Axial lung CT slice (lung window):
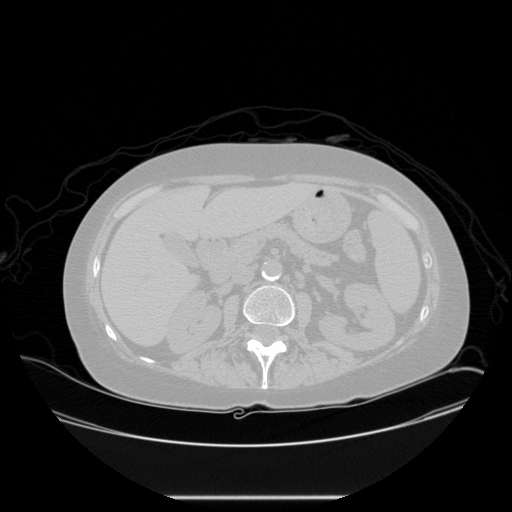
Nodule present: no